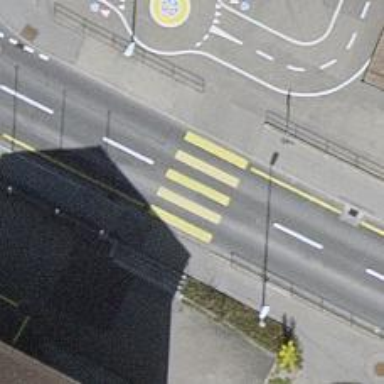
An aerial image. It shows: Uncontrolled zebra crossing with notable zebra markings.